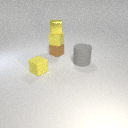
small yellow metal cube above small yellow rubber cube